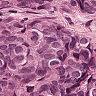
Metastatic tissue present: yes